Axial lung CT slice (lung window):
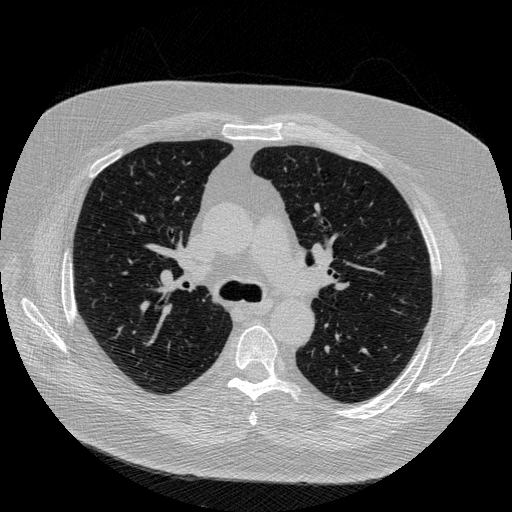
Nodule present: no